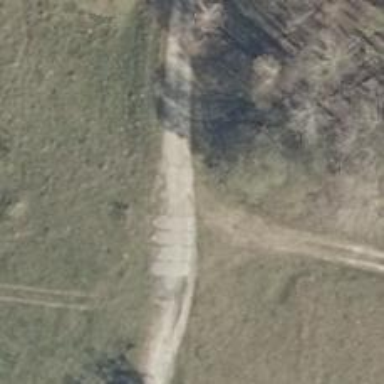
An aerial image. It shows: Concrete track with grade2 classification.